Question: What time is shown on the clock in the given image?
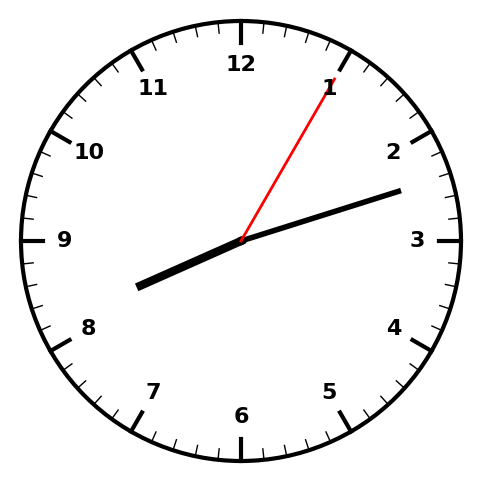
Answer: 08:12:05